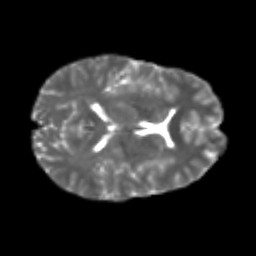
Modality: T2w
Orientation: axial
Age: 24
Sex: male
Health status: healthy
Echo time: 0.074 s